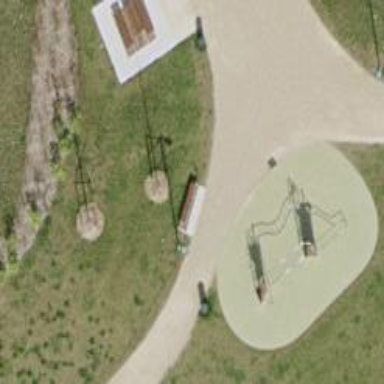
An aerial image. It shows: Picnic table located in leisure land area.